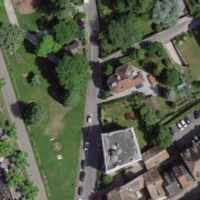
EUNIS habitat code: 53
Species observed at this site:
Allium ursinum
Corvus corone
Podiceps cristatus
Cygnus olor
Fulica atra
Anas platyrhynchos
Fagus sylvatica
Milvus milvus
Passer domesticus